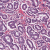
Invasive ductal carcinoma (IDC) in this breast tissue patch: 1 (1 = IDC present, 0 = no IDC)